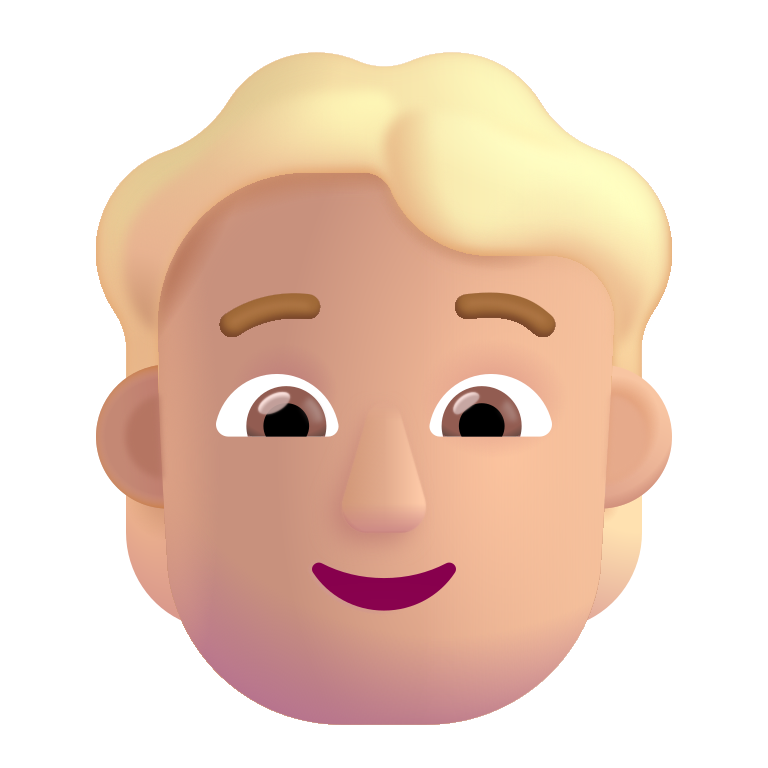
person blonde hair color  light